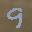
Label: 9